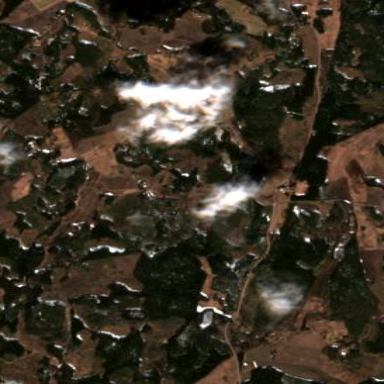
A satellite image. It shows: Evergreen woodland with needle-leaved trees.